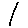
Label: star